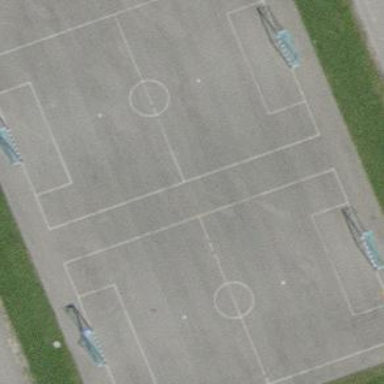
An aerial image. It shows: Soccer pitch for leisureland activities.